Question: I have a bash script '.sh' which needs to be executed as a in Eclipse. The problem is, if I run the script with 'sh run.sh' command in terminal, it throws error. But it works perfectly with 'bash run.sh'. Apparently, Eclipse run it with sh command cause it gives the same error in console. But how can I make Eclipse to run the script with bash instead?
I'm on Ubuntu 13.10.

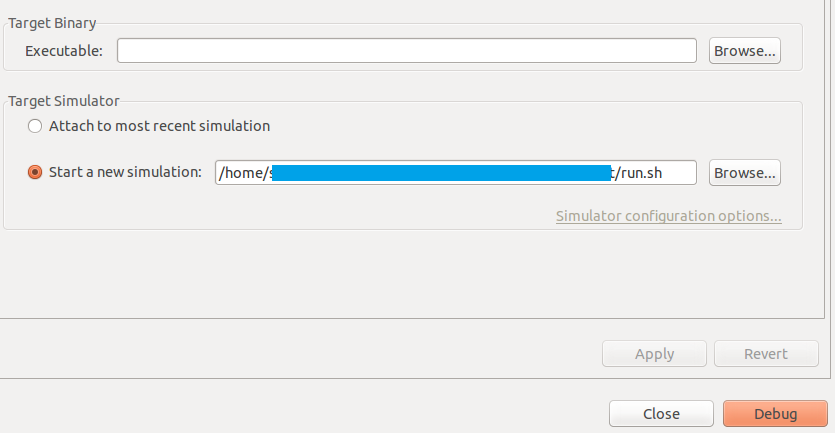
Answer: 'bash' and 'sh' aren't the same shell. There are many constructs valid in 'bash' that are not understood by 'sh'.
Have you provided a correct as the first line of your script?
'''
#!/bin/bash
'''
---
If so -- and if Eclipse insist on running script with 'sh', you still have the option of wrap your script in a and pass it to bash explicitly:
'''
sh$ cat run.sh
bash << EOF
#
# Here is your bash script
#
EOF
'''
This is mostly a hack until you find to instruct Eclipse of using the shell. I'm sure there is a way!